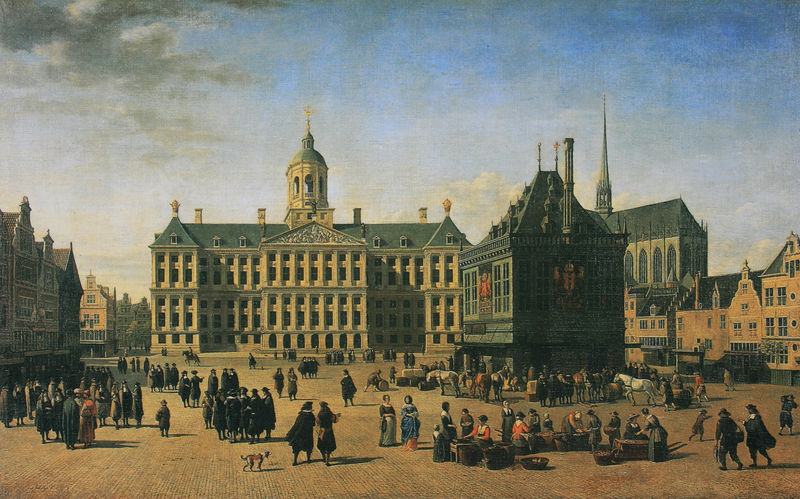
Titel: Dam Platz in Amsterdam
Künstler: Gerrit Adriaensz. Berckheyde
Standort: Antwerpen
Institution: Koninklijk Museum voor Schone Kunsten
Schlagwörter: blau, gemälde, himmel, mann, wolken, frauen, menschen, stadt, frau, kleider, zeichnung, haus, hund, schloss, leute, häuser, kirche, mantel, gewänder, händler, bauern, pferd, pferde, turm, fassade, körbe, giebel, schornsteine, kutsche, kutschen, markt, platz, gruppen, stadtansicht, berlin, stich, mäntel, stand, rathaus, kathedrale, mittelalter, marktplatz, gasthaus, tympanon, farbstich, innenstadt, stände, hamburg, zeughaus, marktfrauen, straßburg, rotstich, gotische kirche, bürgerhäuser, patriziahäuser